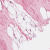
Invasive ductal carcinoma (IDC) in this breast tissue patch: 0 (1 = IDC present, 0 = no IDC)